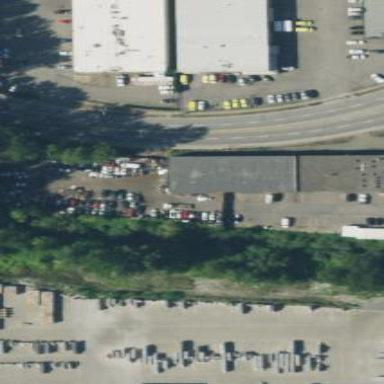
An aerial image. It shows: Industrial area designated for auto wrecking.